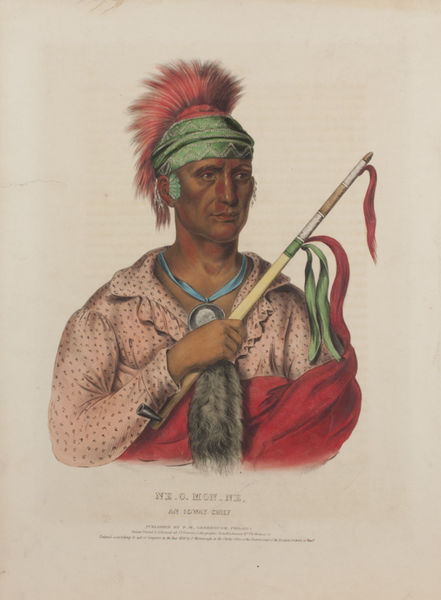
Titel: Ne-O-Mon-Ne, An Ioway Chief
Künstler: J. T. Bowen
Standort: Amherst (Massachusetts, USA)
Institution: Mead Art Museum, Amherst College
Schlagwörter: blue, feathers, hat, red, white, face, green, hair, nose, portrait, pattern, pink, print, brown, feather, hand, man, skin, eyes, ribbon, paper, ornament, fur, scarf, tail, necklace, clothes, cloth, earring, american, warrior, native, peace, native american, medal, ribbons, stick, shirt, indian, staff, text, spear, pipe, headdress, headress, squirrel, headpiece, blank space, tribal, culture, tribe, medaillon, scalp, chief, spiky, face paint, brouse, wistle, custom, peace pipe, mohawk, neckalace, chef, tecumseh, indian chief, turguoise, green pipe, amerind, injun